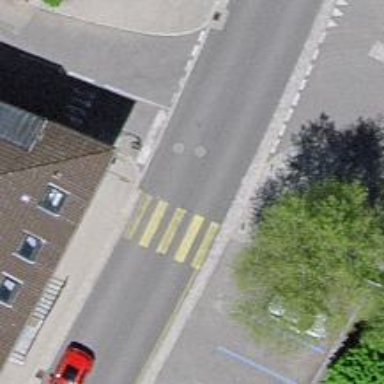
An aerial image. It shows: Uncontrolled road crossing.